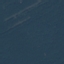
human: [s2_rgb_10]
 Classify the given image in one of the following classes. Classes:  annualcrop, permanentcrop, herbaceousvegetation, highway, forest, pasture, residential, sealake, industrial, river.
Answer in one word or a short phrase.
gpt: Forest